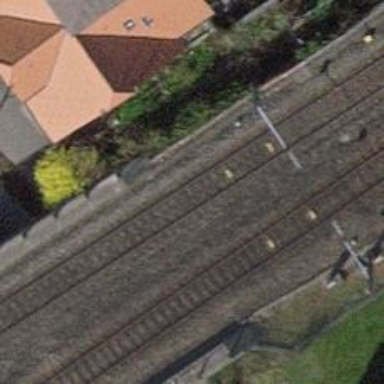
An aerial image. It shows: Bridge over railway with electrified contact lines.